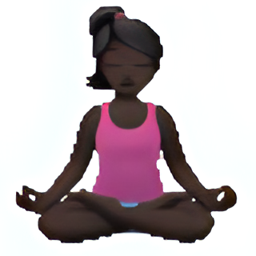
Name: person in lotus position
Emoji: 🧘🏿
Group: People & Body
Sub-group: person-resting